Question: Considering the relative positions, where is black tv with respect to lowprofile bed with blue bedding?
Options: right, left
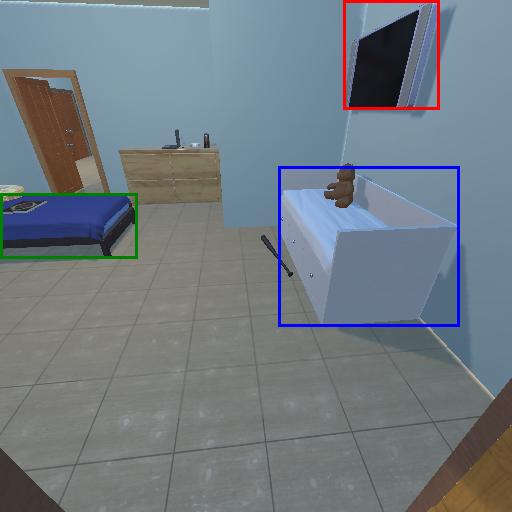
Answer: right